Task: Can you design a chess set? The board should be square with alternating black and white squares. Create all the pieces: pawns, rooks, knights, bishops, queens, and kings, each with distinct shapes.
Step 4801:
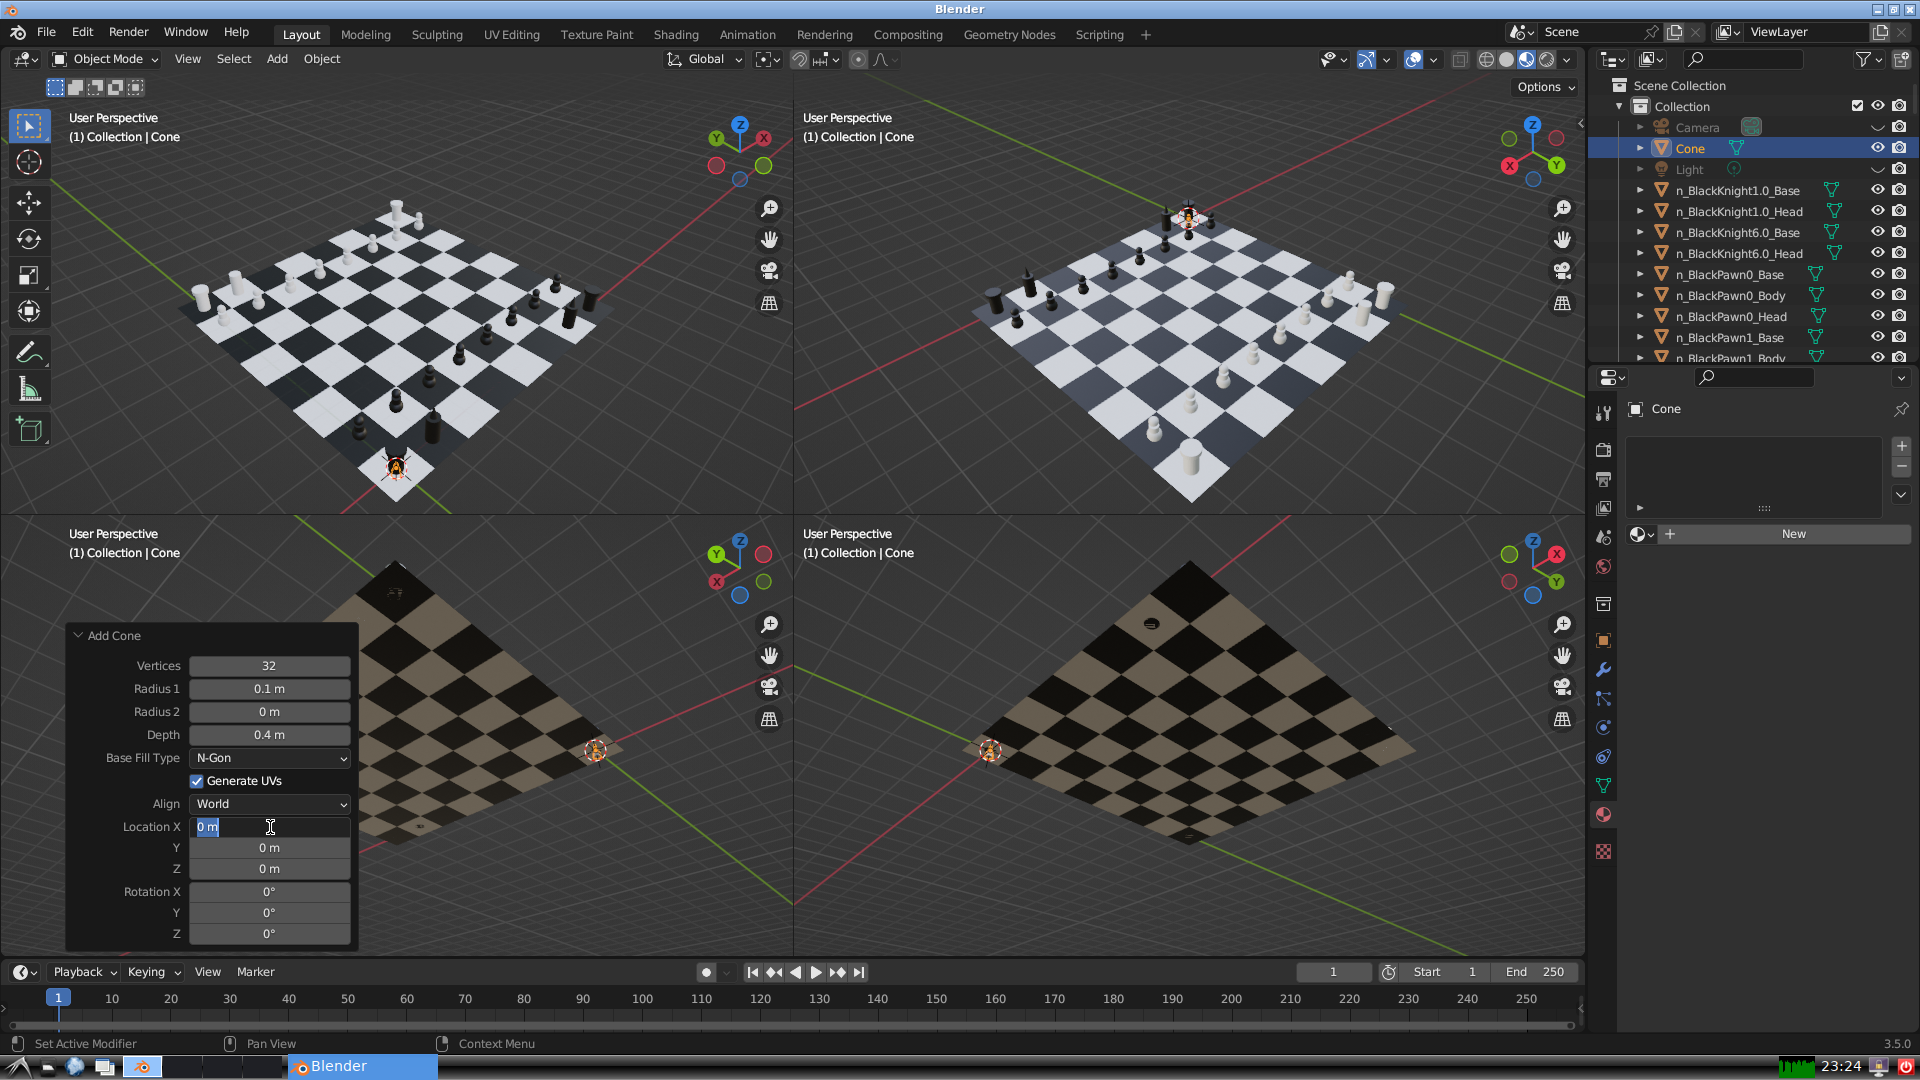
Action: input_text: 1.0